Field crop: maize
Growth stage: 2
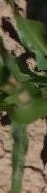
Species: maize